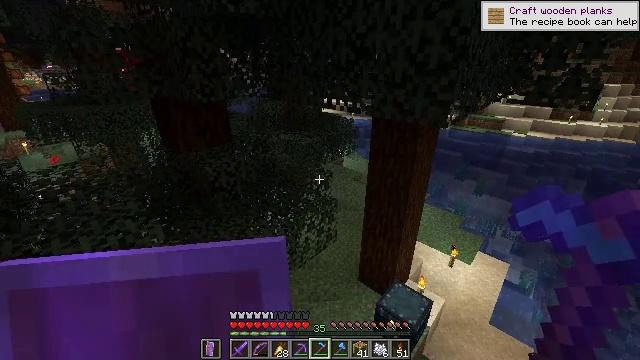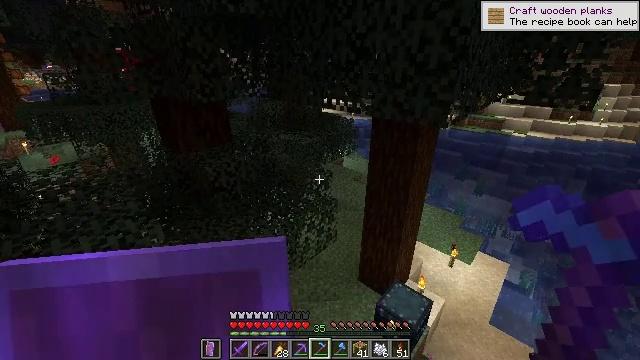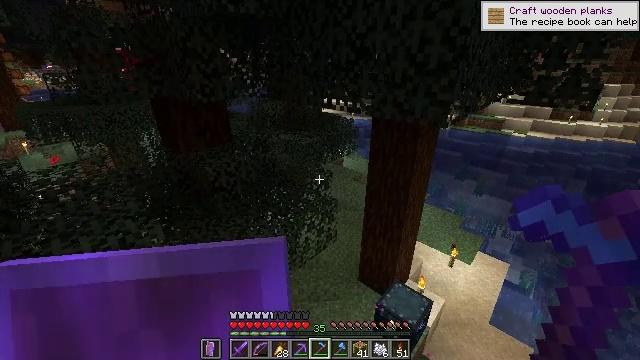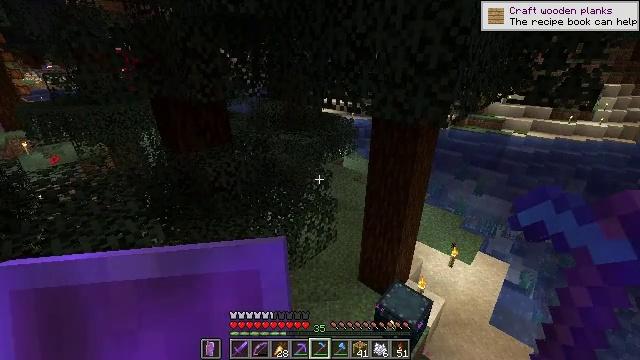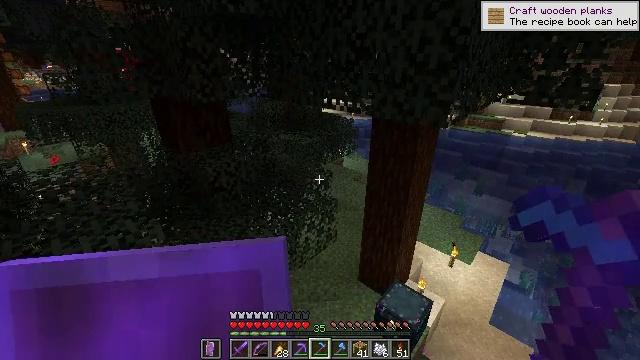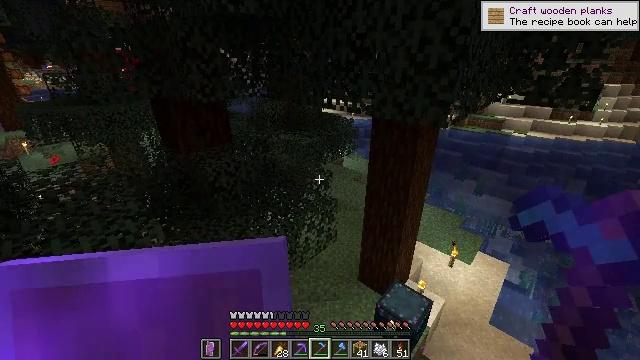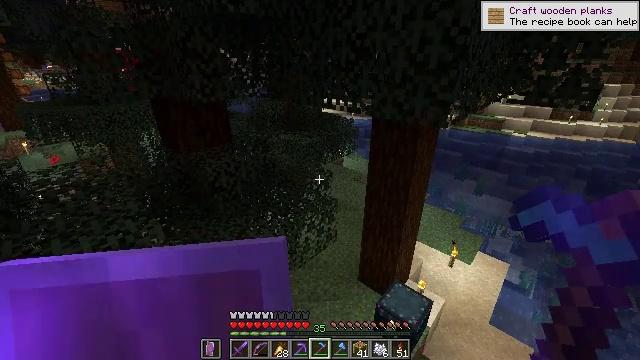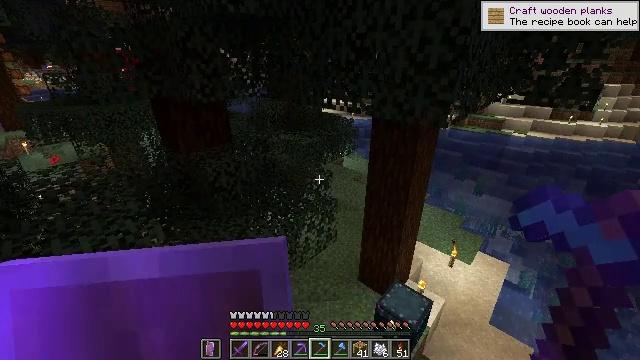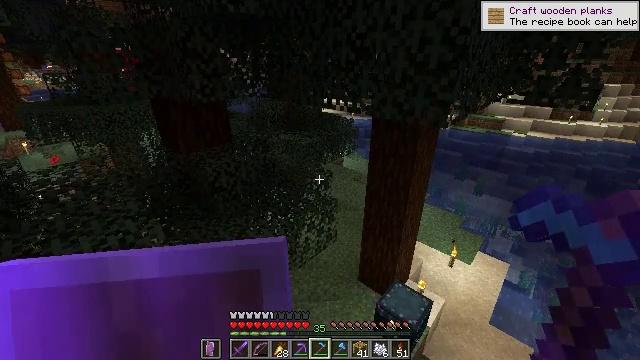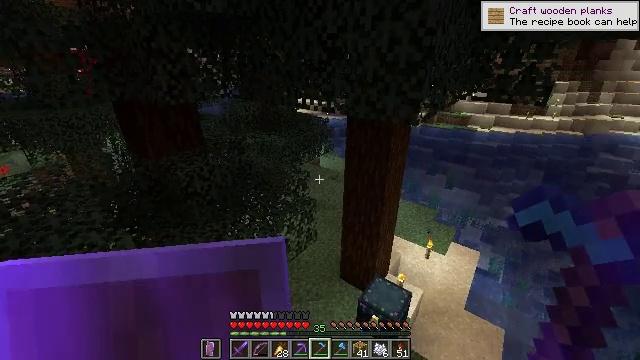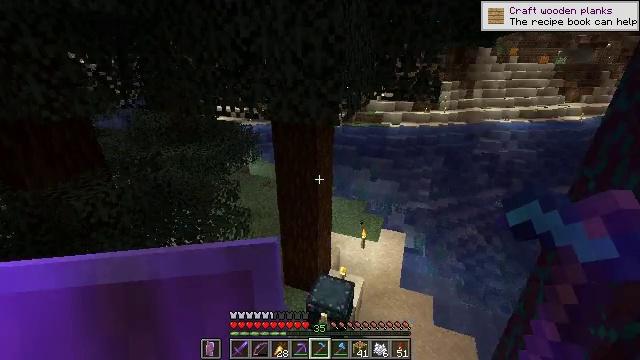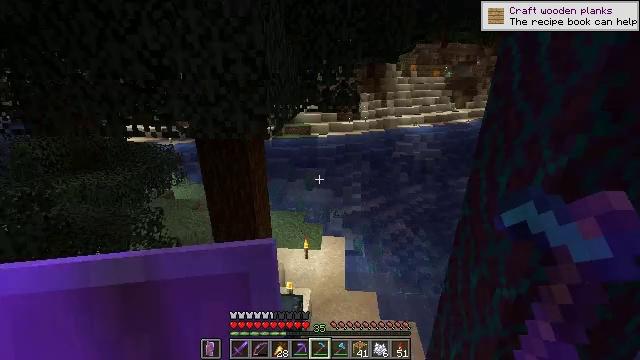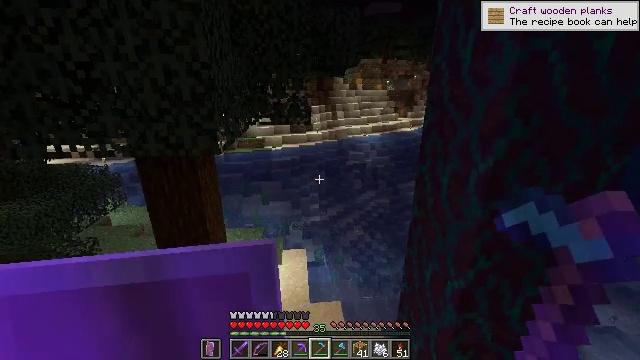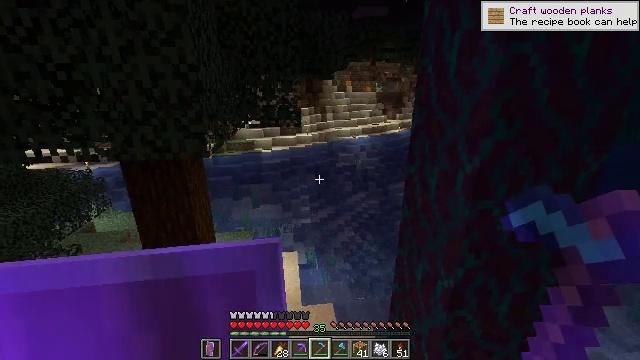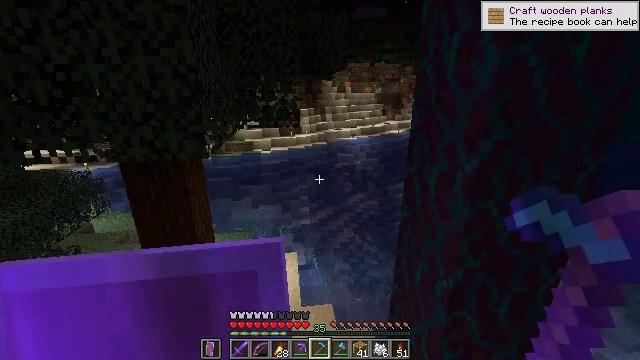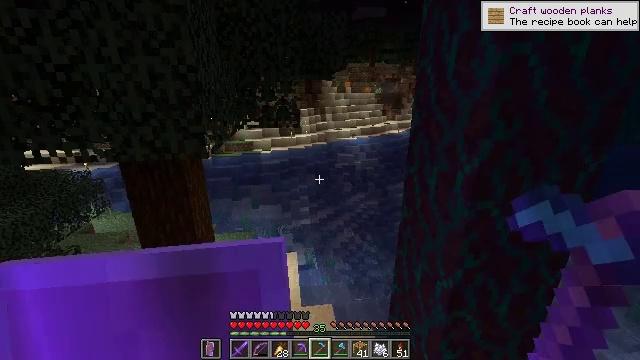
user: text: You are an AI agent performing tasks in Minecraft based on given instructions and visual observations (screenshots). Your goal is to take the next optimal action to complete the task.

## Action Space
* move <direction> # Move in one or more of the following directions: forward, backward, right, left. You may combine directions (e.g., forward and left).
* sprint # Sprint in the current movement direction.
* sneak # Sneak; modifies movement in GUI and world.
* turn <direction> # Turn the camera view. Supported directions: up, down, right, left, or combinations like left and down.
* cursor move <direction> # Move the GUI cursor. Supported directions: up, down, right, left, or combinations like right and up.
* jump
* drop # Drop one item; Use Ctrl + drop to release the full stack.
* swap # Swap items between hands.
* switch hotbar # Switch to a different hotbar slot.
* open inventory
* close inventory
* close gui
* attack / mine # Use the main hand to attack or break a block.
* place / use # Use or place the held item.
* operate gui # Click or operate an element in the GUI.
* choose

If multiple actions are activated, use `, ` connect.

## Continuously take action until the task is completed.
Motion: motion action
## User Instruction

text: Destroy the warped stem to gather materials.
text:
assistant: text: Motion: no_op
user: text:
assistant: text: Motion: no_op
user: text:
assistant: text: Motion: no_op
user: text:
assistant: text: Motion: no_op
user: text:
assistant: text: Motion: no_op
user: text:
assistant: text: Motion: no_op
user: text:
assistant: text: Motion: no_op
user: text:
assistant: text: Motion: no_op
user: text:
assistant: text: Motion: turn right
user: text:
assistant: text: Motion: turn right
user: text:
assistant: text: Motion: turn right and up
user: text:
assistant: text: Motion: turn right and up
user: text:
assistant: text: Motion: turn right
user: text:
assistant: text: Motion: no_op
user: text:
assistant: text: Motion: no_op
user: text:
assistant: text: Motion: no_op
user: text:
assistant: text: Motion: no_op
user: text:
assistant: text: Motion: no_op
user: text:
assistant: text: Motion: no_op
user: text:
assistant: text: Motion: no_op
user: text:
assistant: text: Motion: turn right
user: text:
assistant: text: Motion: turn right and up
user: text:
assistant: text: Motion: turn right and up
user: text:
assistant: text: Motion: turn right and up
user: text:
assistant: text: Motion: attack / mine
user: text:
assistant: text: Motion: attack / mine
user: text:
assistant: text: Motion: attack / mine
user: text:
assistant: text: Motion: attack / mine
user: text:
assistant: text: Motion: turn up, attack / mine
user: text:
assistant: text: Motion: turn up, attack / mine